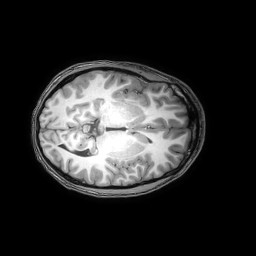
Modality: T1w
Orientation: axial
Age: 21
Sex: male
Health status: healthy
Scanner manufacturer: philips
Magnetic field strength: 3 T
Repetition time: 0.0079 s
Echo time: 0.0035 s